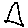
Label: triangle